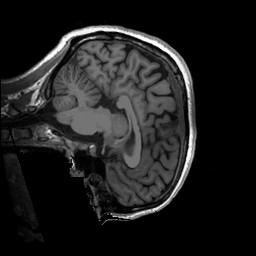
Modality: T1w
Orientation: sagittal
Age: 24
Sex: female